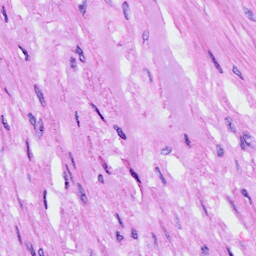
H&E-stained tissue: Ovarian